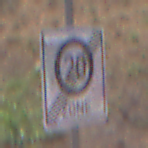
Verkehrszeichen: EndeZone20
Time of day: Midday
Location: Outdoor (RoadRail)
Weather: Clear
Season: NotSpecified
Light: Natural